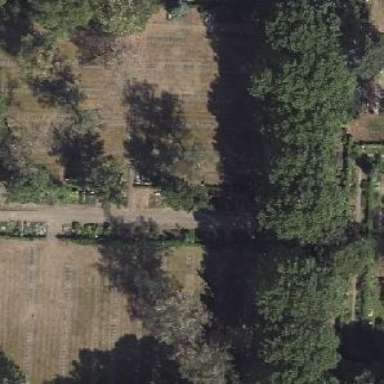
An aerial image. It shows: Sector in the cemetery.